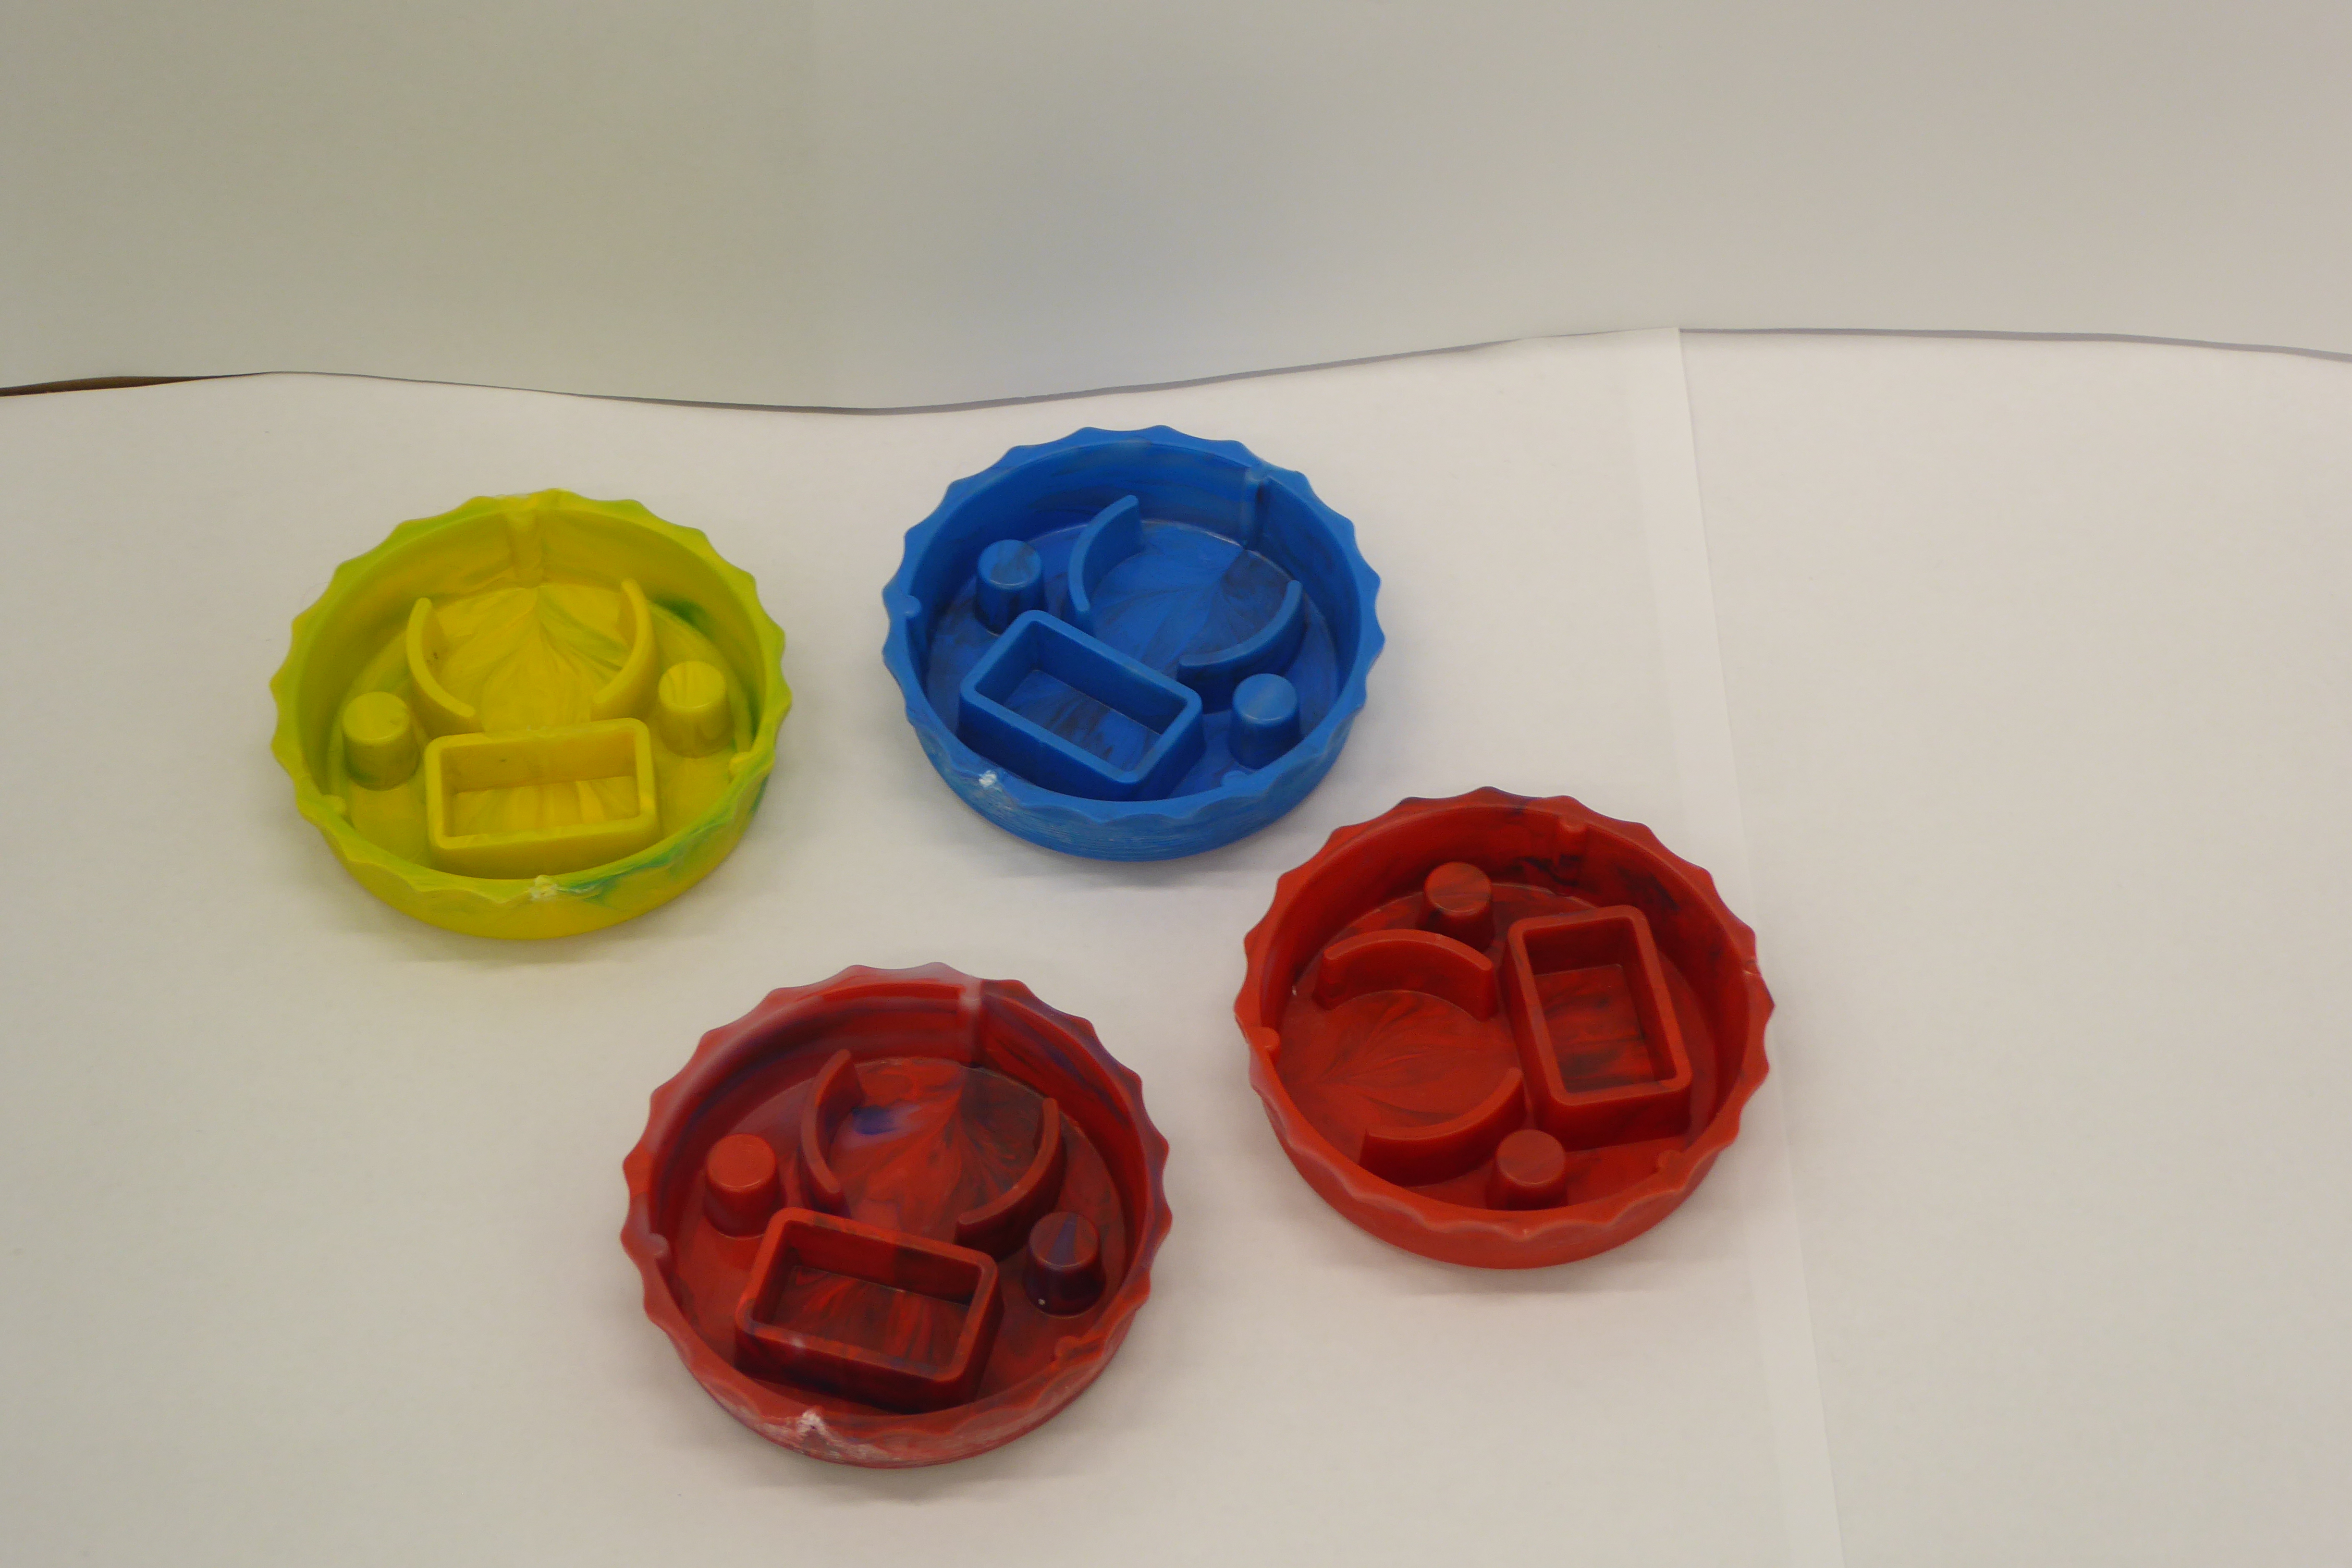
Label: Bottle Opener - Cover